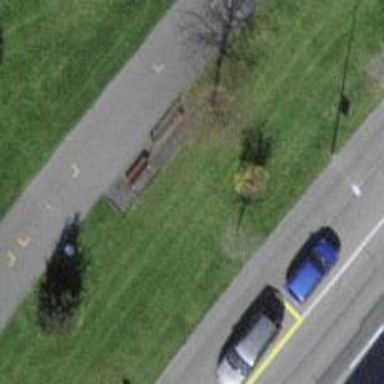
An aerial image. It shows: Broadleaved deciduous tree located in park.